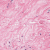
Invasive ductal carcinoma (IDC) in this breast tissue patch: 0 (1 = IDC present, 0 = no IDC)